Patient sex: M
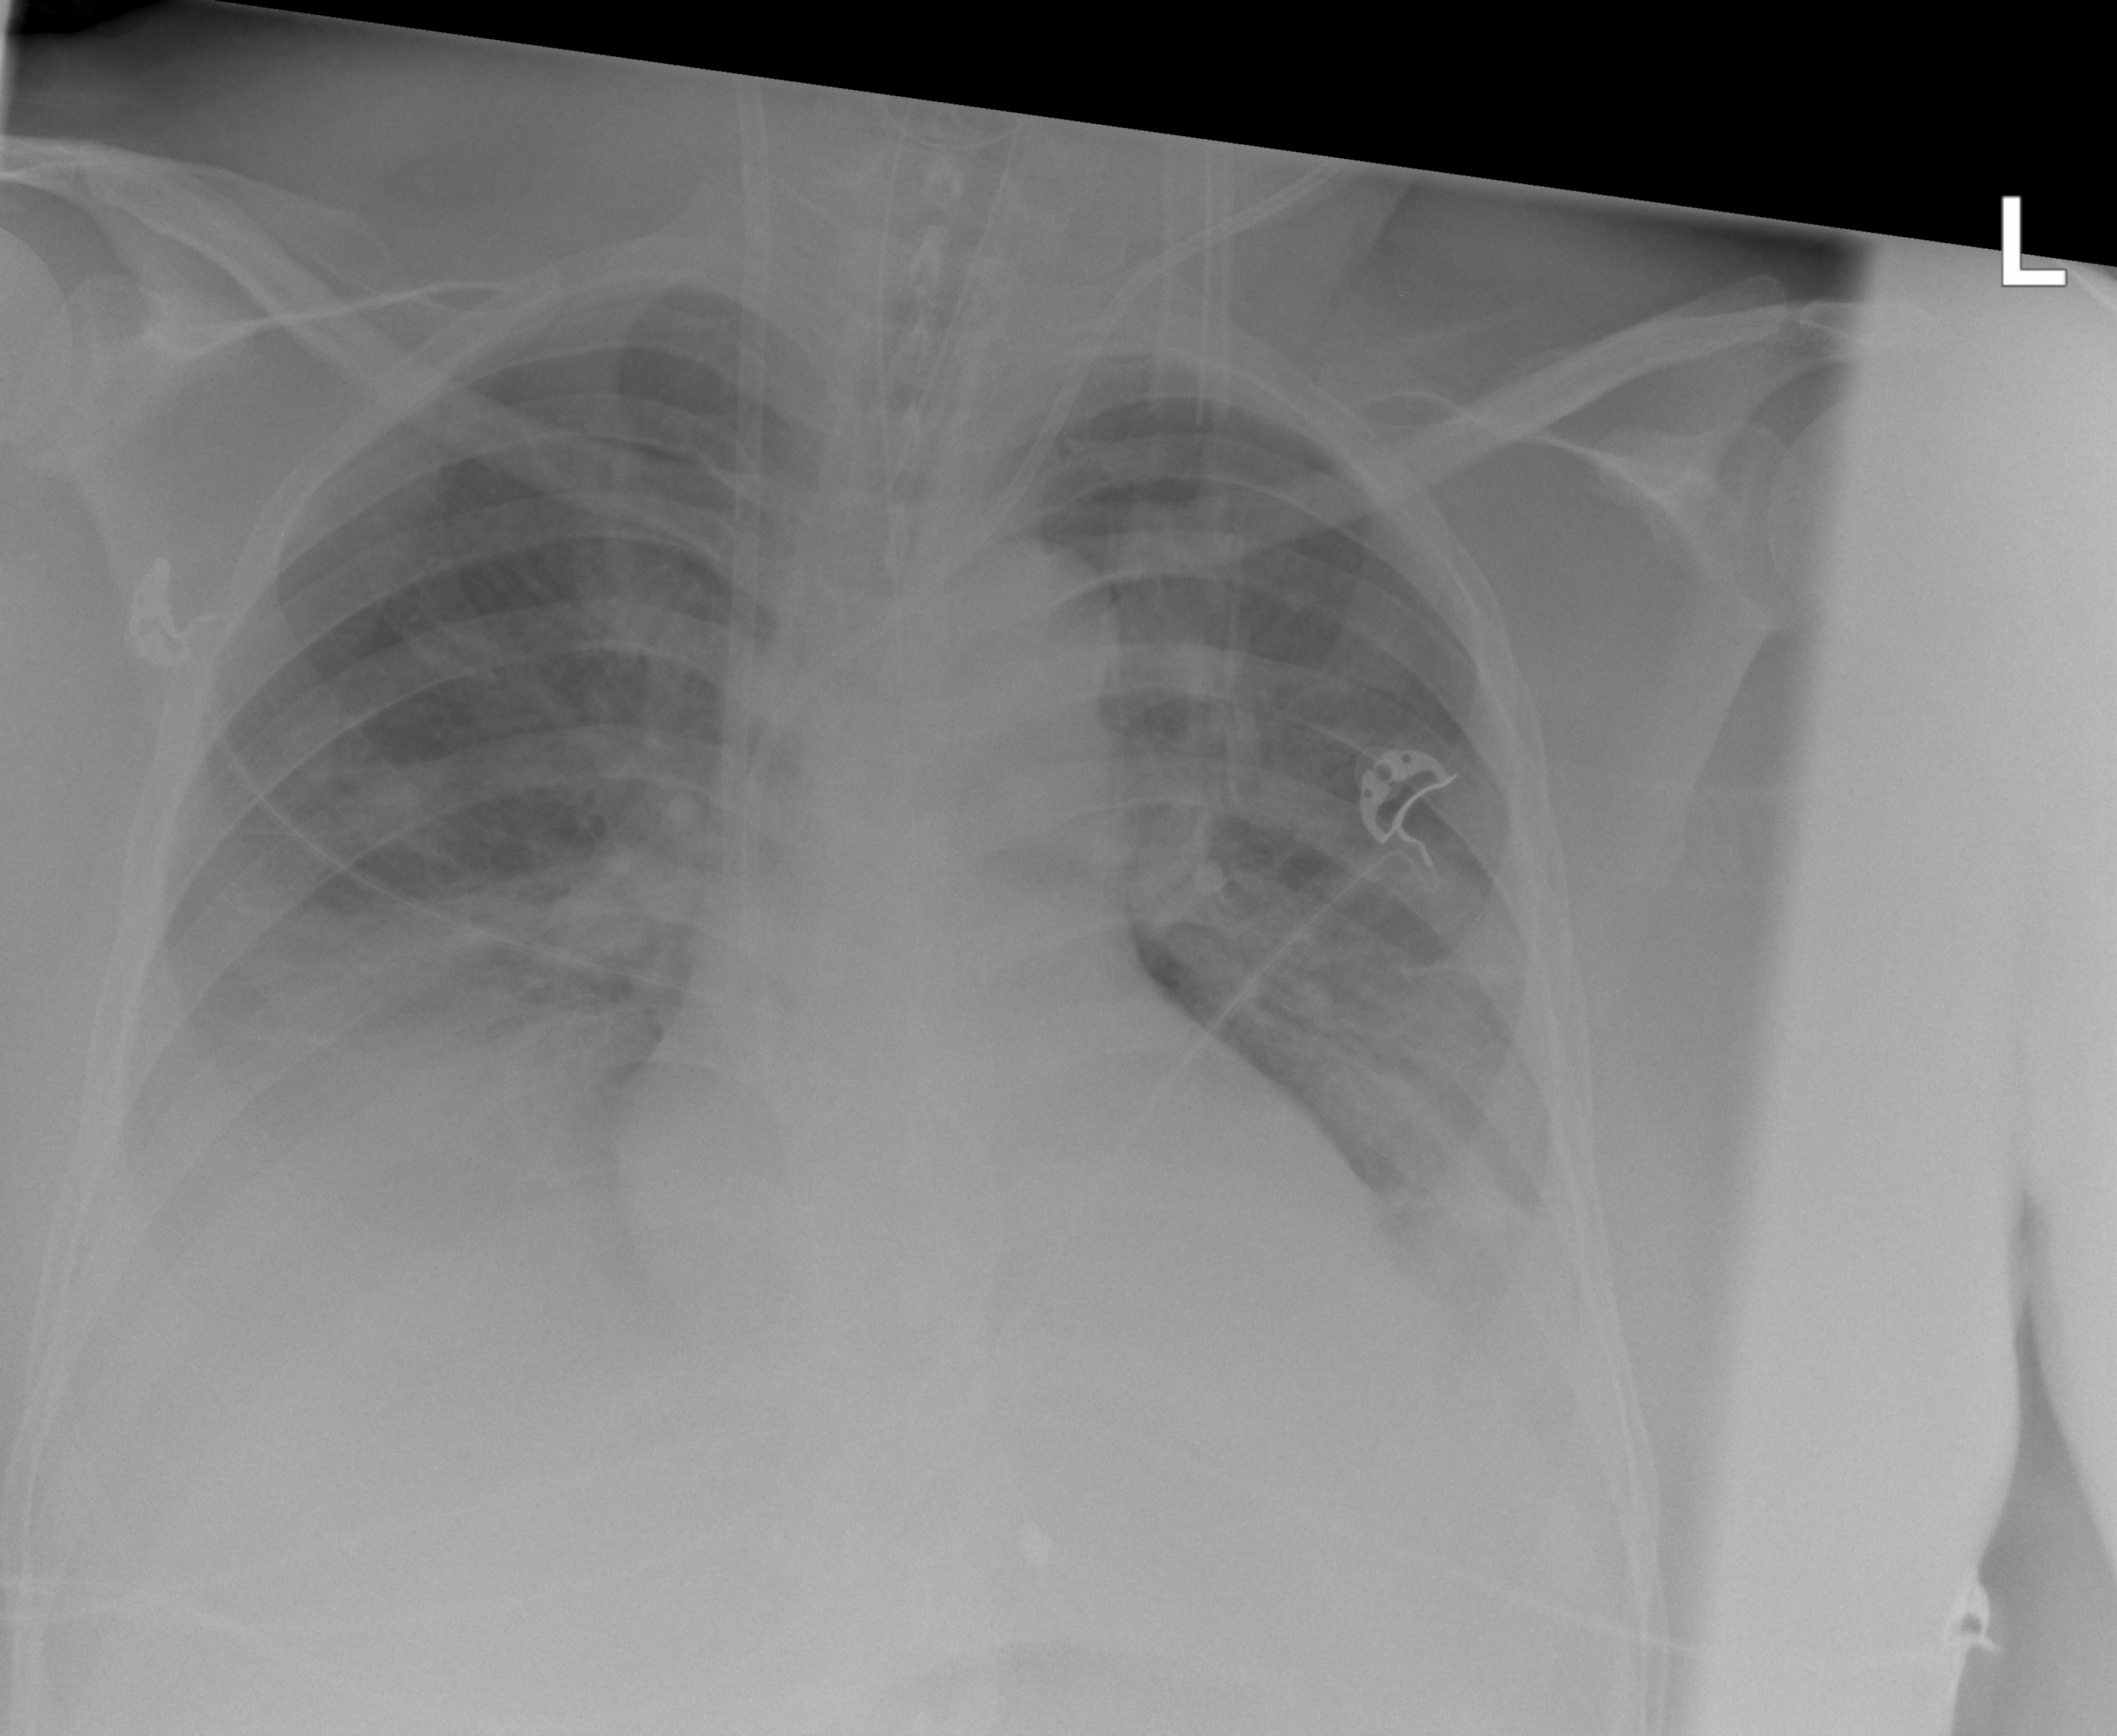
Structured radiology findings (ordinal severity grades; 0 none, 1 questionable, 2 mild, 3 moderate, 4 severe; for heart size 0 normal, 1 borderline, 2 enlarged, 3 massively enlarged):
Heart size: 2
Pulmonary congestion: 2
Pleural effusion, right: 3
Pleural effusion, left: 2
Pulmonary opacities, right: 0
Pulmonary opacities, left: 0
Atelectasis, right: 3
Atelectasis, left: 2